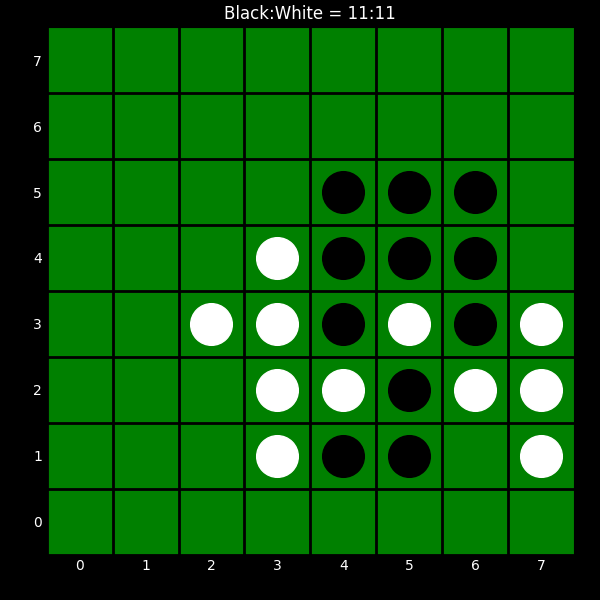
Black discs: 11
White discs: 11